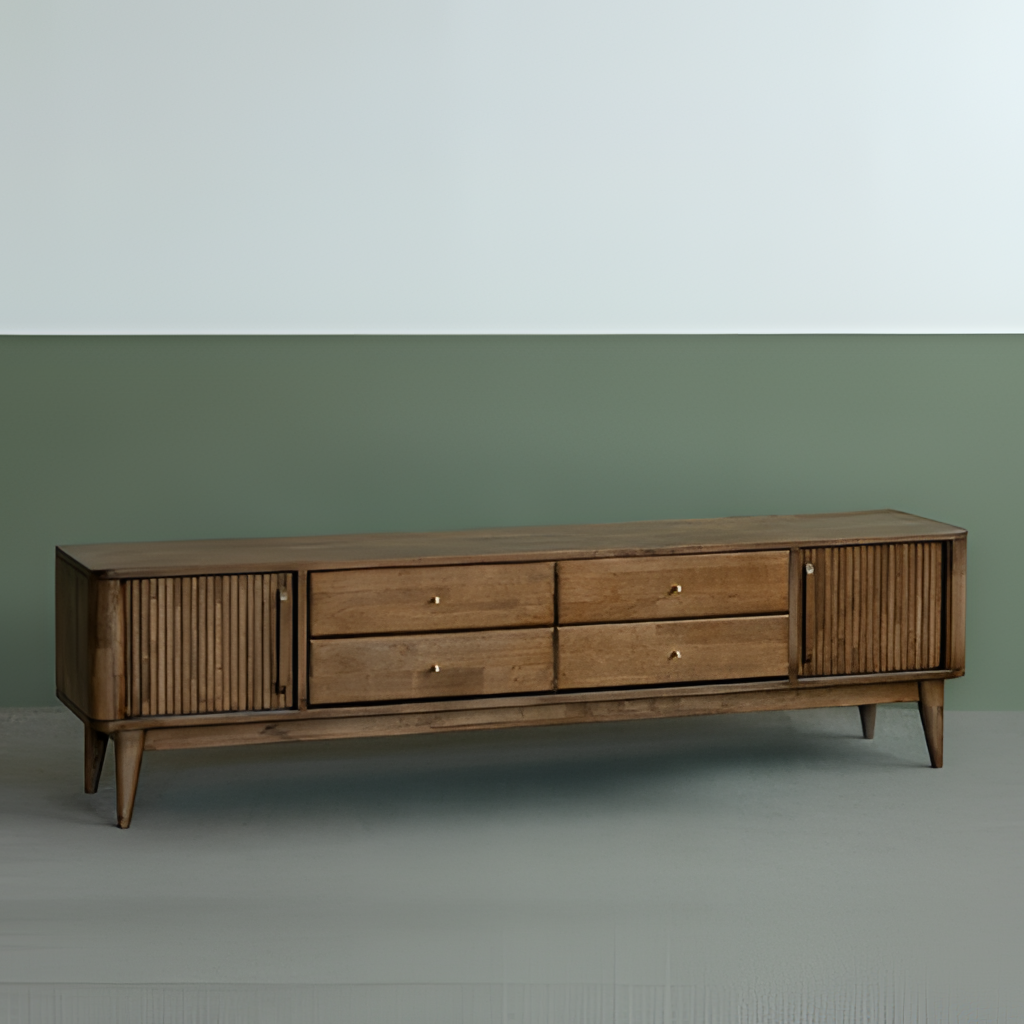
wood dresser, living room, gray concrete flooring, with smooth pattern, mid-century modern, paint wallpaper, with horizontal two tone pattern